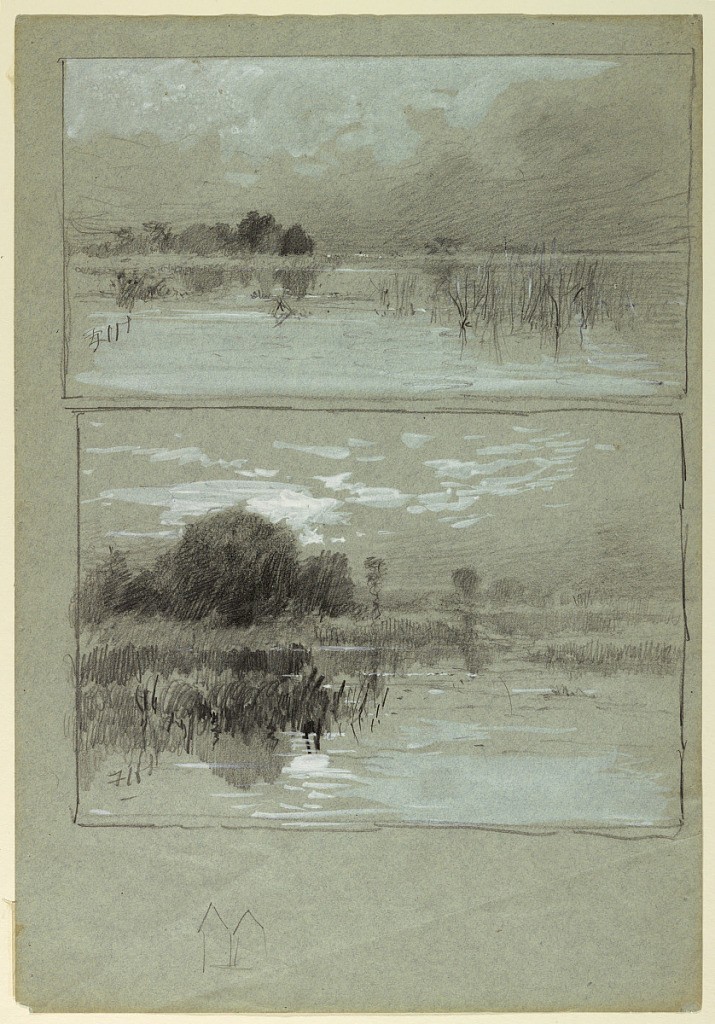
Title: Study of lake
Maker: Francis Hopkinson Smith, American, 1838–1915
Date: ca. 1870
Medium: Charcoal, brush and gouache on paper
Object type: Drawing
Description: Two sketches of a lake shore.